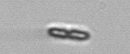
Label: pennate